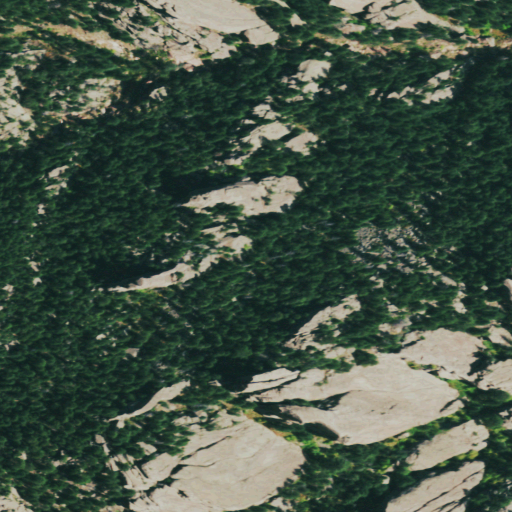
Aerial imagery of mountain in Colorado named The Flatirons containing evergreen forest, barren land, shrub, and open development